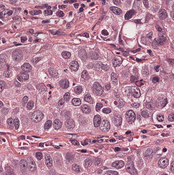
Tumor epithelial tissue: yes
Tumor-associated stroma tissue: yes
Normal tissue: no